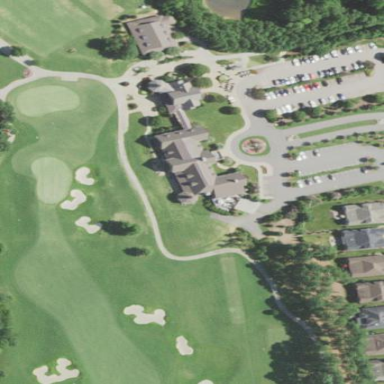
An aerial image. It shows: Clubhouse building for golf.